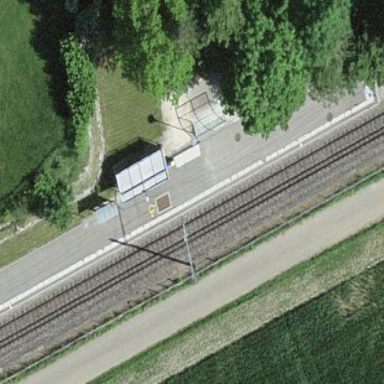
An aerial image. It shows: Platform for public transport and railway.